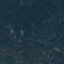
Label: Forest